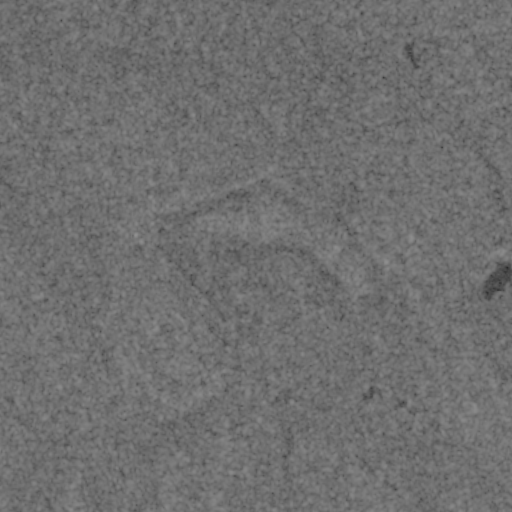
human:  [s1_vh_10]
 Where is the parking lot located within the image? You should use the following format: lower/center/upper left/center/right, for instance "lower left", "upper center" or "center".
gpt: The parking lot is located in the center left of the image.
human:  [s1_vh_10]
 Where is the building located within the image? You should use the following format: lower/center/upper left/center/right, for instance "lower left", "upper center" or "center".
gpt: The building is located in the center left of the image.
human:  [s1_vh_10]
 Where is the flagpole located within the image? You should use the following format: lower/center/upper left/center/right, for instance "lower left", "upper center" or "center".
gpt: The flagpole is located in the center left of the image.
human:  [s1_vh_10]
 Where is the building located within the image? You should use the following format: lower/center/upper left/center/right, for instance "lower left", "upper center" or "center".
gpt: The building is located in the center left of the image.
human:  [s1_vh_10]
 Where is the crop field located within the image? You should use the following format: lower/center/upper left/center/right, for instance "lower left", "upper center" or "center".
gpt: There is no crop field in the image.

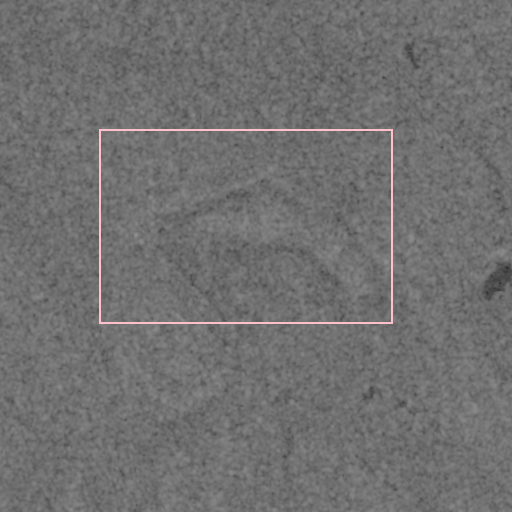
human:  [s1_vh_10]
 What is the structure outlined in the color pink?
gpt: The structure outlined in pink is a park.
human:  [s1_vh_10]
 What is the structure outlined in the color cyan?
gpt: There is no cyan outline.